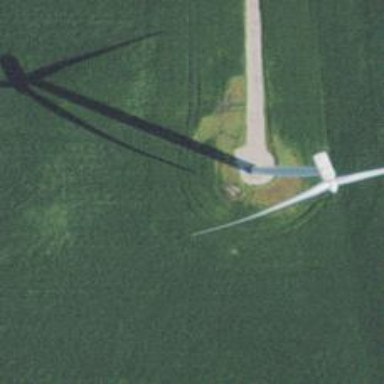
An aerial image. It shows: Wind generator powered by horizontal-axis wind turbine.